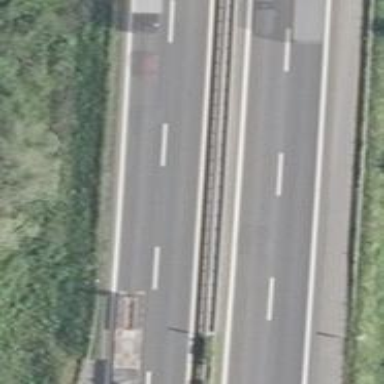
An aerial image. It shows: Asphalt motorway.